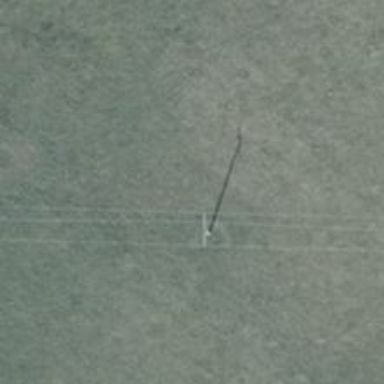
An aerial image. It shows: Minor power line.